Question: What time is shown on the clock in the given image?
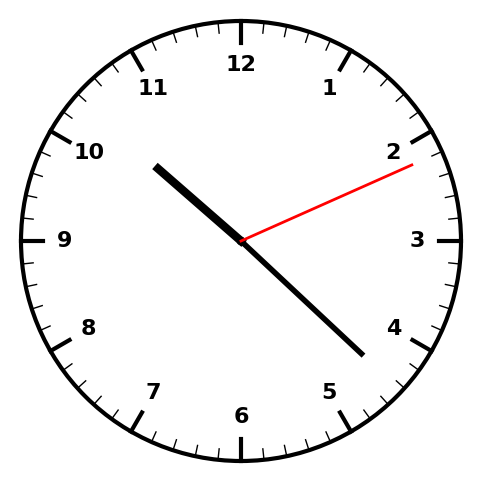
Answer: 10:22:11